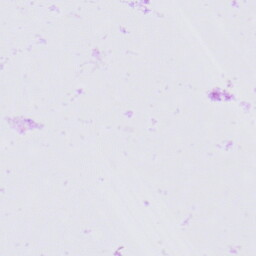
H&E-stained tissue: Prostate